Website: bh-photo
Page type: store-pickup
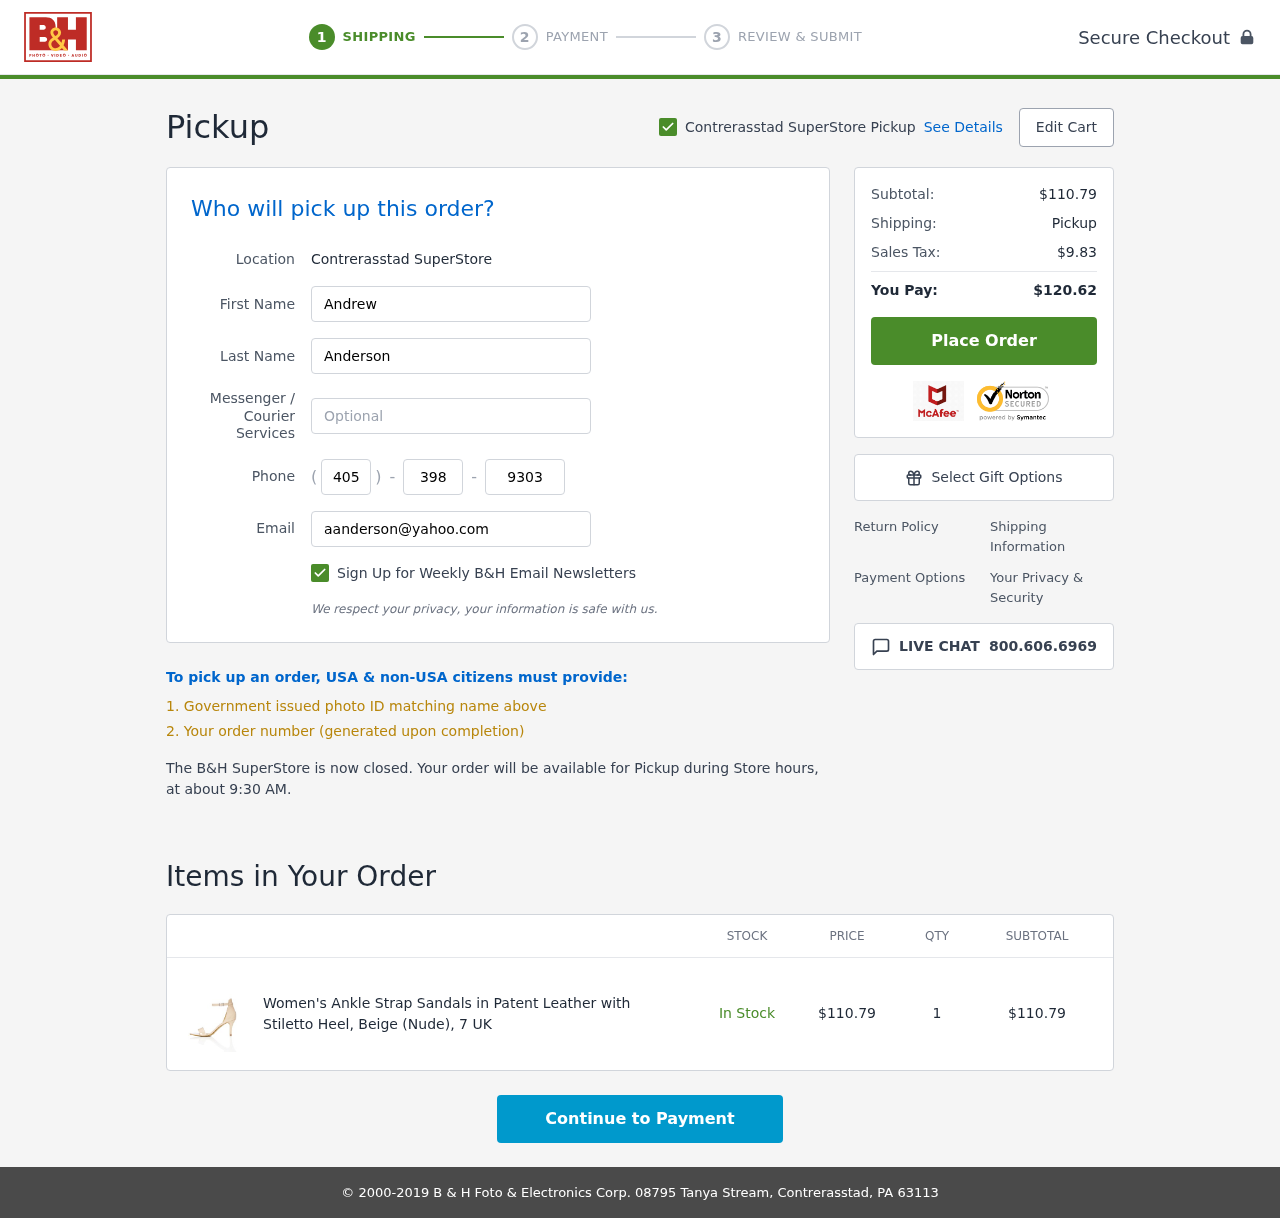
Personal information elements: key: PII_EMAIL
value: aanderson@yahoo.com
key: PII_FIRSTNAME
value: Andrew
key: PII_LASTNAME
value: Anderson
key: PII_LOCATION1_CITY
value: Contrerasstad SuperStore Pickup
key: PII_LOCATION1_CITY
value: Contrerasstad SuperStore
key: PII_PHONE_AREA
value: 405
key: PII_PHONE_PREFIX
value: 398
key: PII_PHONE_SUFFIX
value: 9303
Product elements: key: PRODUCT1_NAME
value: Women's Ankle Strap Sandals in Patent Leather with Stiletto Heel, Beige (Nude), 7 UK
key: PRODUCT1_PRICE
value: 110.79
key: PRODUCT1_QUANTITY
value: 1
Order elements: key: ORDER_SUBTOTAL
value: $110.79
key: ORDER_TAX
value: $9.83
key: ORDER_TOTAL
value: $120.62